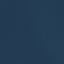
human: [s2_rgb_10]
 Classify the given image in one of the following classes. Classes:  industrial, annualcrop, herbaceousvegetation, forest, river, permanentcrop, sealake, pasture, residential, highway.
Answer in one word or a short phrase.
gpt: SeaLake